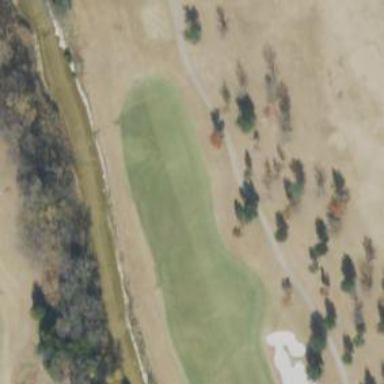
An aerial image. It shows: Golf fairway surrounded by grass.